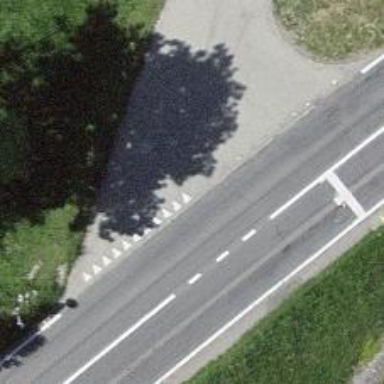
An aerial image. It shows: Road with "give way" sign.